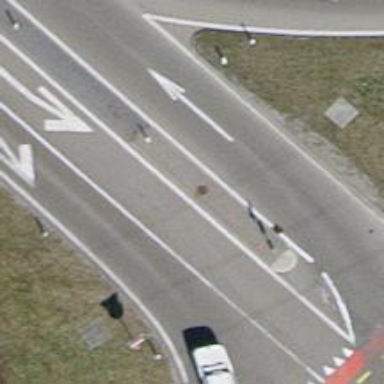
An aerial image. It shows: Road with traffic signals.